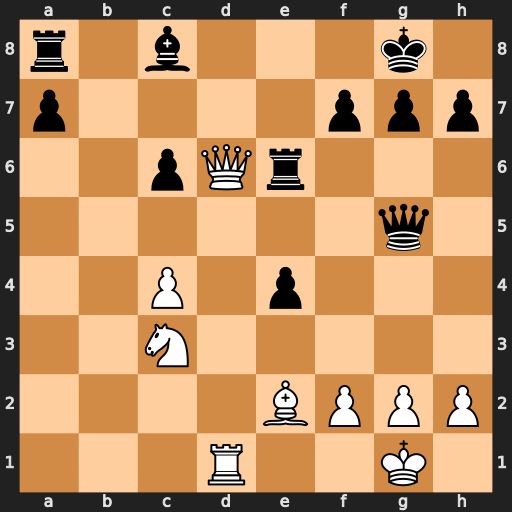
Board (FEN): r1b3k1/p4ppp/2pQr3/6q1/2P1p3/2N5/4BPPP/3R2K1
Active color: w
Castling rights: -
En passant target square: -
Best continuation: Qd8+ Qxd8 Rxd8+ Re8 Rxe8#